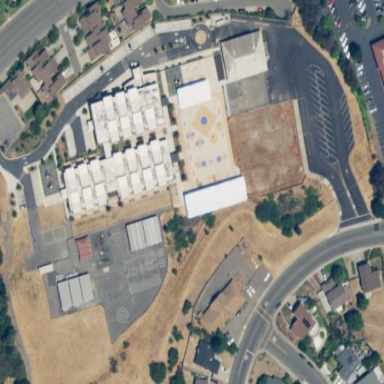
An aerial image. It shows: School.